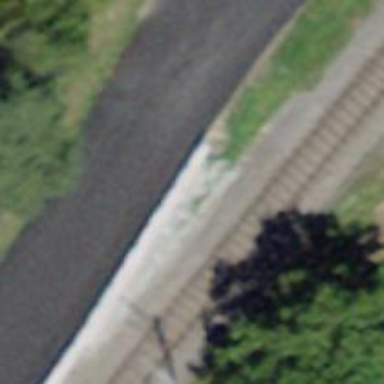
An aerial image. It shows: Concrete retaining wall.